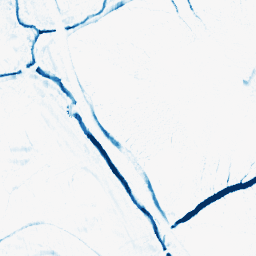
Category: morphological
Decomposition family: morphological_ellipse
Decomposition parameters: operation: closing
width: 10
height: 5
Upsampling method: cubic_catmull_rom
Upsampling parameters: scale: 2
Upsampling scale: 2